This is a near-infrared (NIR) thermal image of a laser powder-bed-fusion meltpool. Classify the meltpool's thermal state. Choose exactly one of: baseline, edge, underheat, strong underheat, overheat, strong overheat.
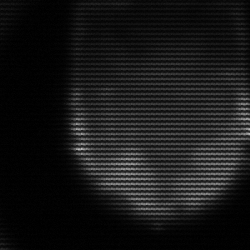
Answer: edge